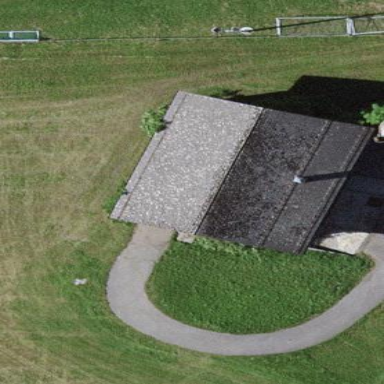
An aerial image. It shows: Rural barn.